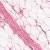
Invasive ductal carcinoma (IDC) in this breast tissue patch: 0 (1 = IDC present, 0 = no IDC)